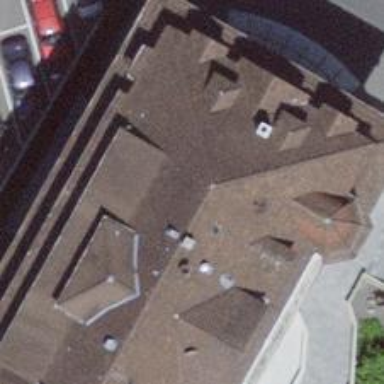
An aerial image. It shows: Restaurant.